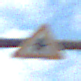
Verkehrszeichen: Vorfahrt
Umgebung: Outdoor, Nature
Tageszeit: MorningAfternoon
Wetter: PartlyCloudy
Licht: Natural
Jahreszeit: Autumn
Kontrast: LowContrast